Question: Based on the tutorial found <URL>:
'''
from IPython.html.widgets import interact, interactive, fixed
from IPython.display import display
import skimage
from skimage import data, filter, io
i = data.coffee()
io.Image(i)
def add_lines(image, line1 = 100, line2 = 200):
new_image = image
new_image[line1,:,:] = 0
new_image[line2,:,:] = 0
new_image = io.Image(new_image)
display(new_image)
return new_image
lims = (0,400,2)
w = interactive(add_lines, image=fixed(i), line1 = lims, line2 = lims)
display(w)
'''
The results look like:

Where, instead, I would like the image to redraw with the same background image and updated line position based on slider value. Using the IPython interactive widget mechanism, is there a way to reuse the 'base' image and redraw it with new lines?
In case it matters, my current installed versions are:
$ ipython --version
2.0.0
$ python --version
Python 2.7.6 :: Anaconda 1.9.0 (x86_64)
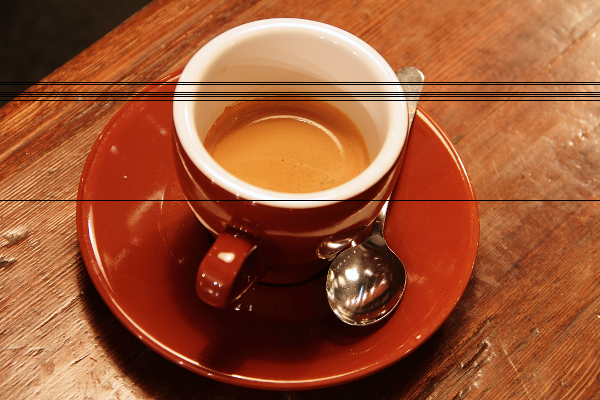
Answer: You should work on a copy of the original image, like this:
'''
from IPython.html.widgets import interact, interactive, fixed
from IPython.display import display
import skimage
from skimage import data, filter, io
i = data.coffee()
def add_lines(image, line1 = 100, line2 = 200):
new_image = image.copy() # Work on a copy
new_image[line1,:,:] = 0
new_image[line2,:,:] = 0
new_image = io.Image(new_image)
display(new_image)
lims = (0,400,2)
interactive(add_lines, image=fixed(i), line1 = lims, line2 = lims)
'''